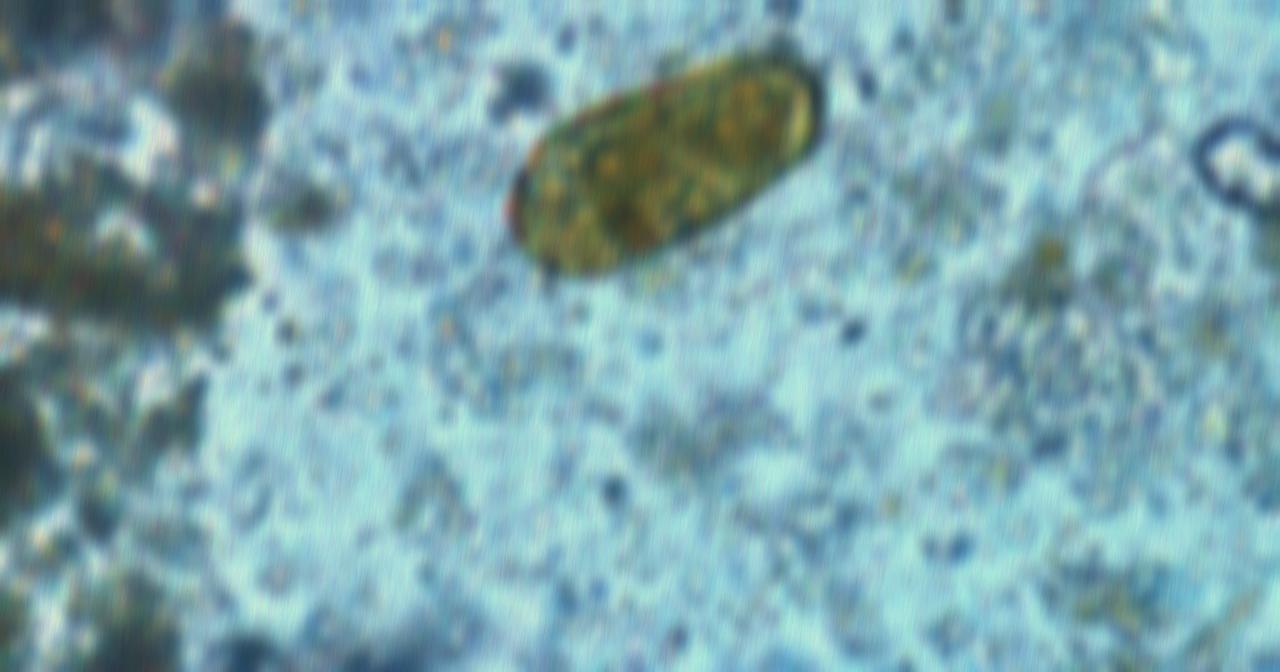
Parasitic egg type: Paragonimus spp